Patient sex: M
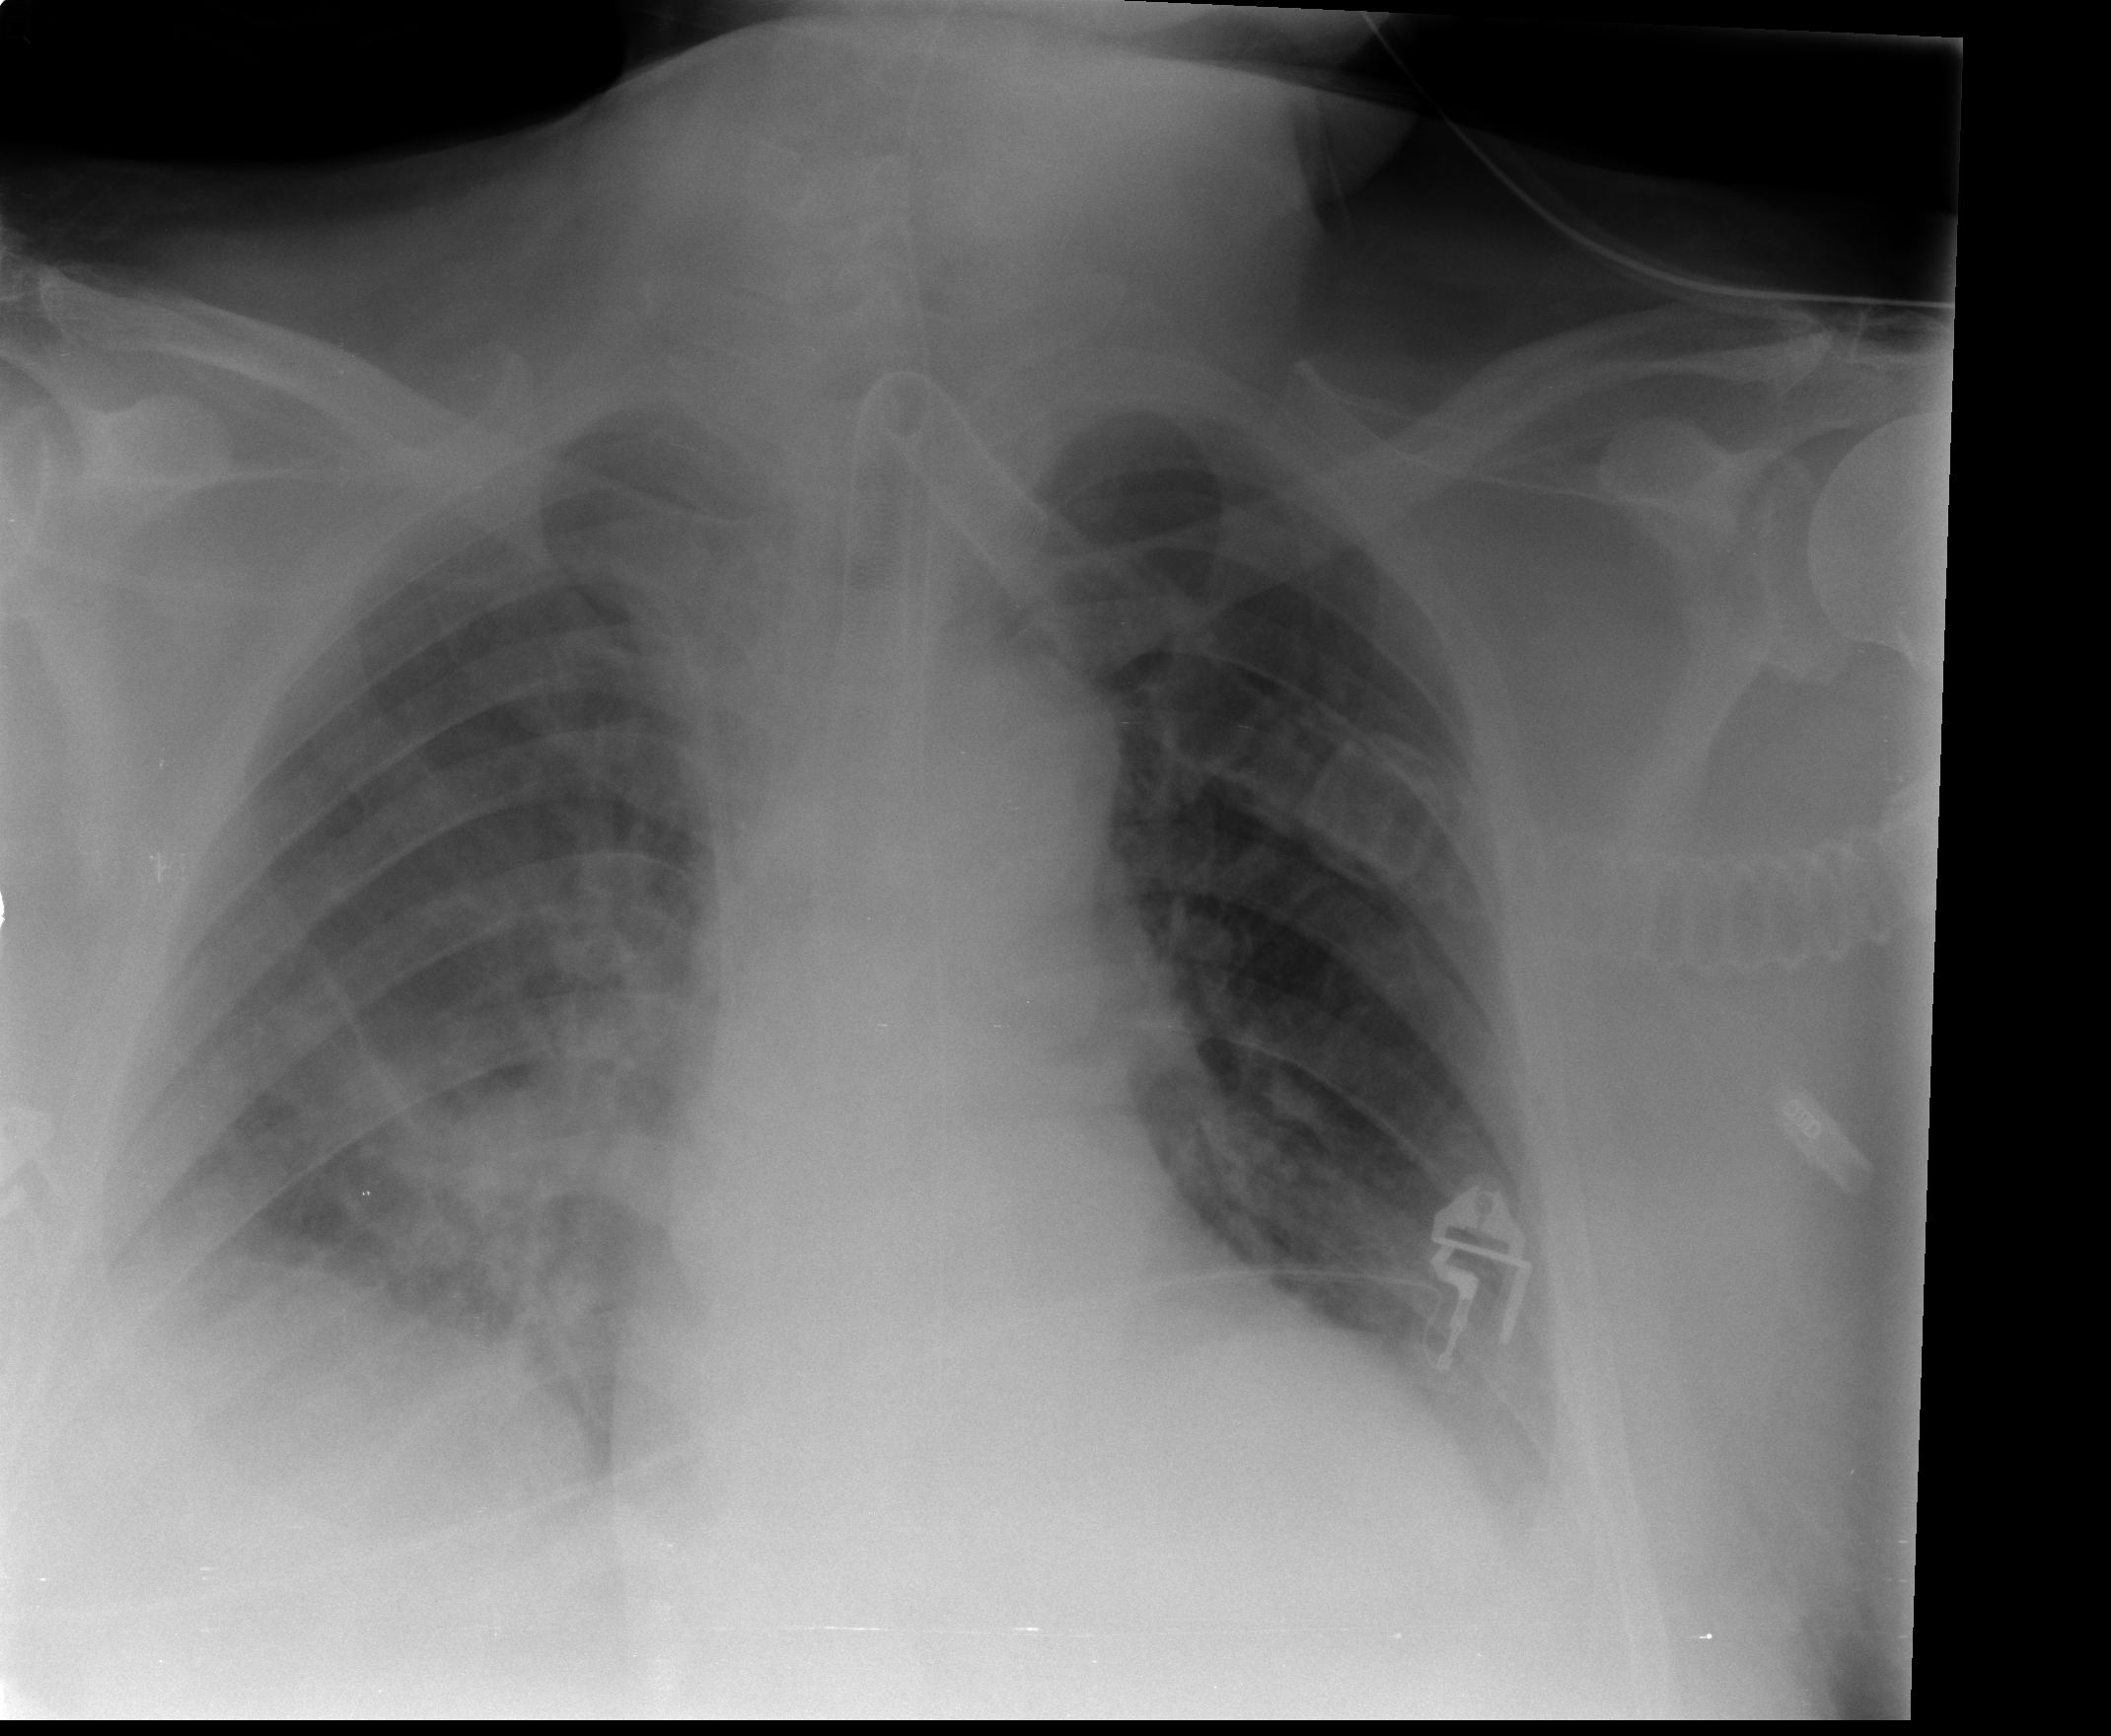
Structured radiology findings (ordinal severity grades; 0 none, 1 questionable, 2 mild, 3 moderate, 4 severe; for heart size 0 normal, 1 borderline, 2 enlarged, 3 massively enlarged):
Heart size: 2
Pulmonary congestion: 2
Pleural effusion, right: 2
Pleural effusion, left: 1
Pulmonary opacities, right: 2
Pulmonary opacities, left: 0
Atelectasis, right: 3
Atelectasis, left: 2